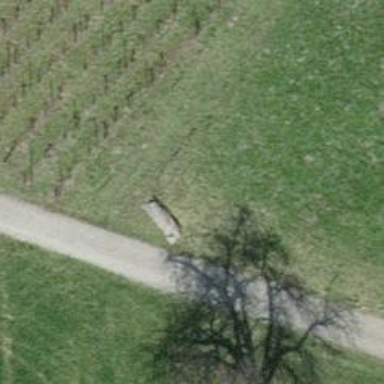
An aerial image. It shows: Bench for seating.